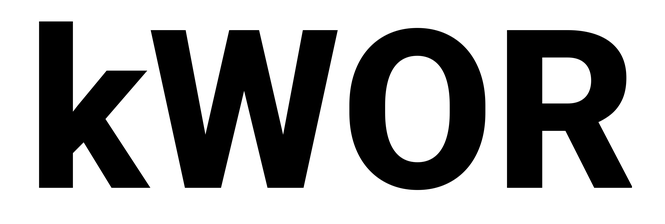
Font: Roboto_ExtraBold